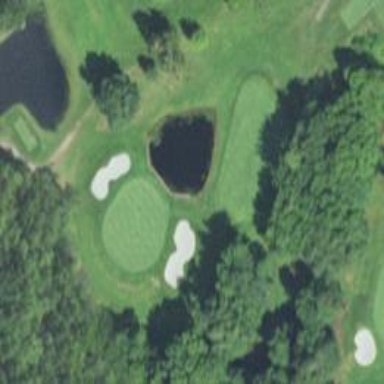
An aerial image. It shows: Golf hole.